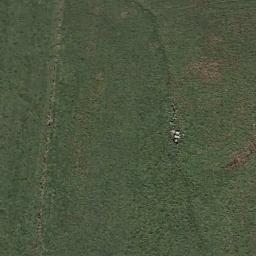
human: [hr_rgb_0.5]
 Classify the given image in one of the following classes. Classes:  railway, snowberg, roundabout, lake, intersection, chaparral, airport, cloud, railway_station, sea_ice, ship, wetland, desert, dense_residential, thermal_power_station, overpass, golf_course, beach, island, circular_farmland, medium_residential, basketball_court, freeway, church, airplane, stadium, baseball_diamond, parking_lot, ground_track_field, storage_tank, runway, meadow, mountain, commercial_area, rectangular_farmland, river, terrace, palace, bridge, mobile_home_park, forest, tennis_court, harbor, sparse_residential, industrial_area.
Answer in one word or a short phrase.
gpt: meadow